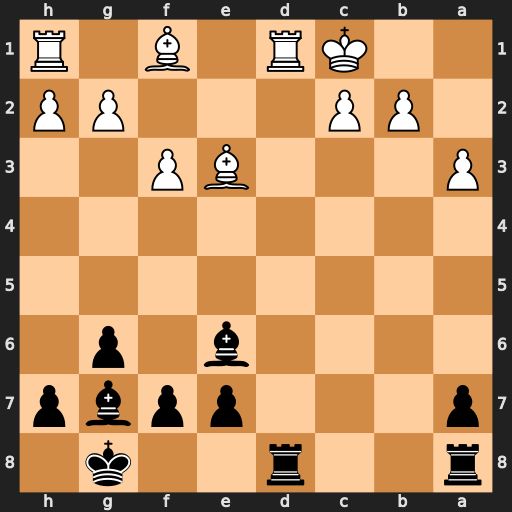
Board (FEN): r2r2k1/p3ppbp/4b1p1/8/8/P3BP2/1PP3PP/2KR1B1R
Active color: b
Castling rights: -
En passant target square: -
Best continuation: Bxb2+ Kxb2 Rxd1